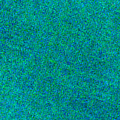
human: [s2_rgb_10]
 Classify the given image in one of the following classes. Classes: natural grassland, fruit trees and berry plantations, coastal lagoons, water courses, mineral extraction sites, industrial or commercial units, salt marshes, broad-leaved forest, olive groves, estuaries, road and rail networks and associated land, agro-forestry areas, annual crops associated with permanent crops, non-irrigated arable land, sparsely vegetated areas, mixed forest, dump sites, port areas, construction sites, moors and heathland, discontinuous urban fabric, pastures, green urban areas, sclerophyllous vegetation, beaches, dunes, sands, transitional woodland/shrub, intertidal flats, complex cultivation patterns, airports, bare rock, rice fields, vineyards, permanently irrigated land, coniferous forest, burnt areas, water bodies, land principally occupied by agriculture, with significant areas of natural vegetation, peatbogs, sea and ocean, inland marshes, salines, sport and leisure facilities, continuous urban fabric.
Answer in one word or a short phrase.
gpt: sea and ocean